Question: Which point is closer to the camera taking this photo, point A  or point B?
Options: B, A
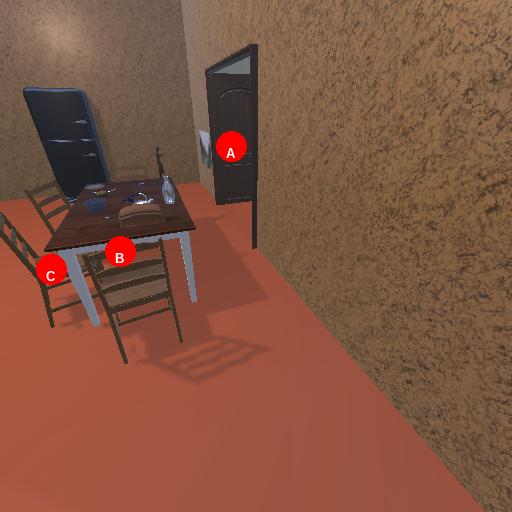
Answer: B